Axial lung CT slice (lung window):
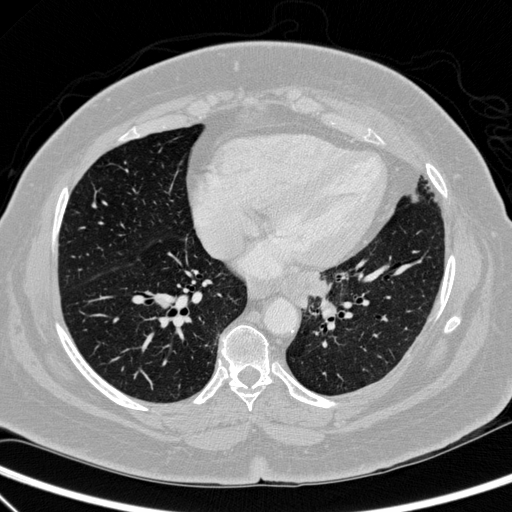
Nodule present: no